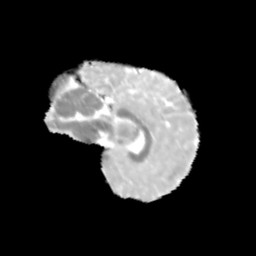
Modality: MD
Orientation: sagittal
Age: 12
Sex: male
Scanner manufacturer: siemens
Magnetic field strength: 3 T
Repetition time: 3.8 s
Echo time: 0.07 s